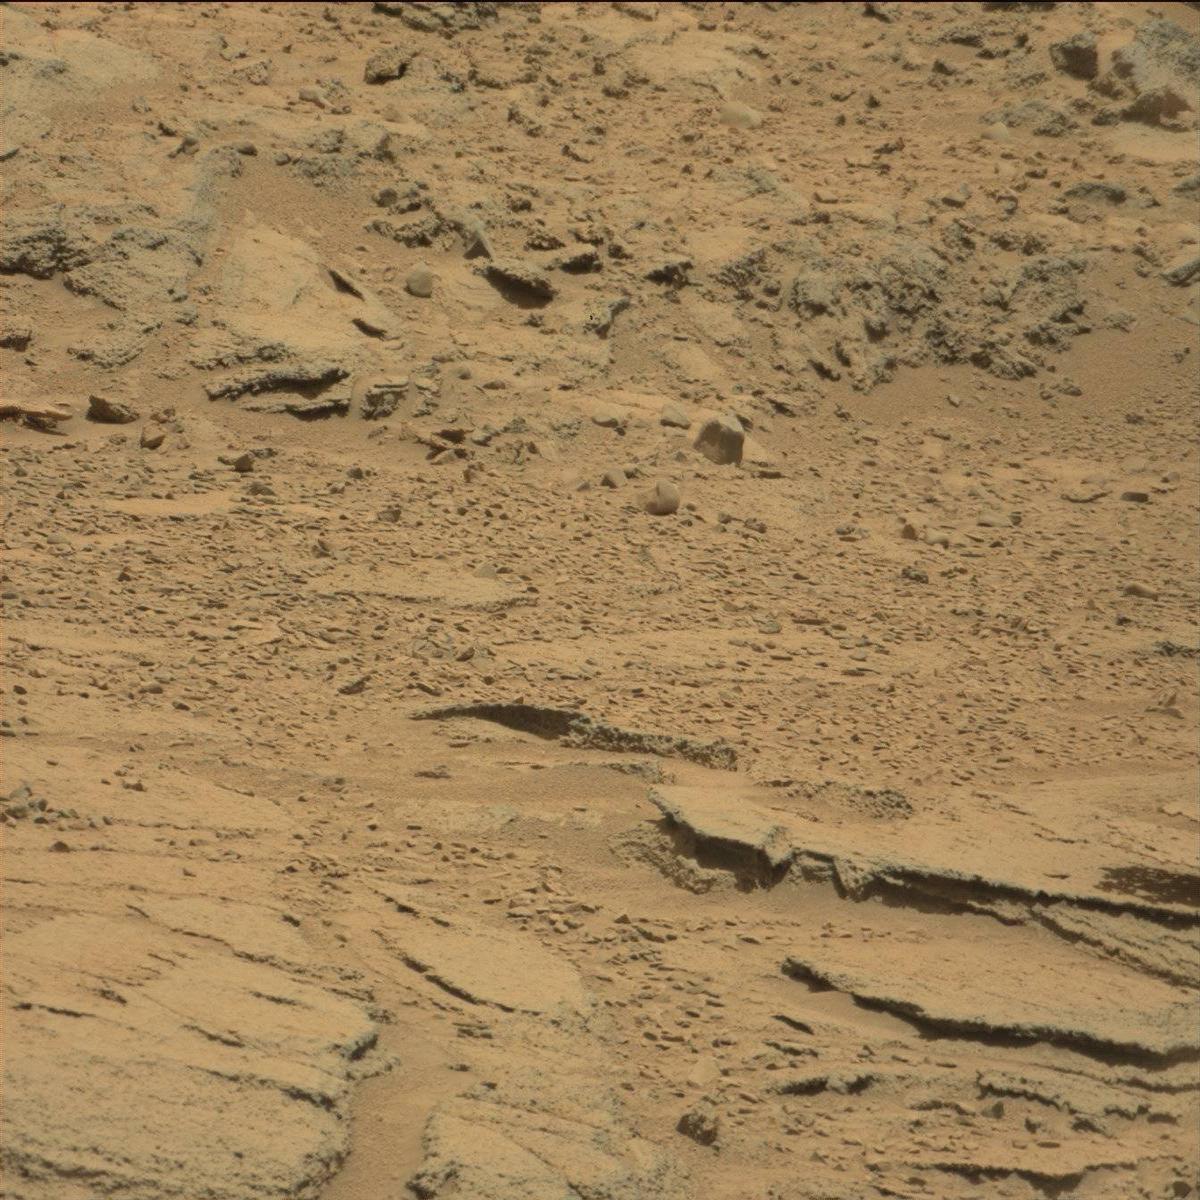
Terrain classes present: Bedrock, Sand / Soil